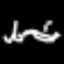
Label: fork